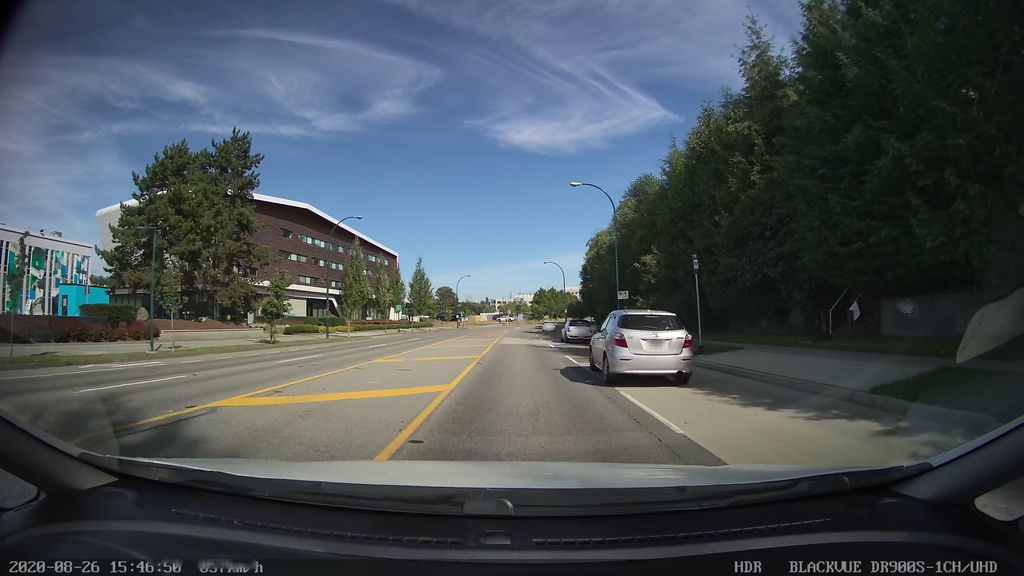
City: vancouver